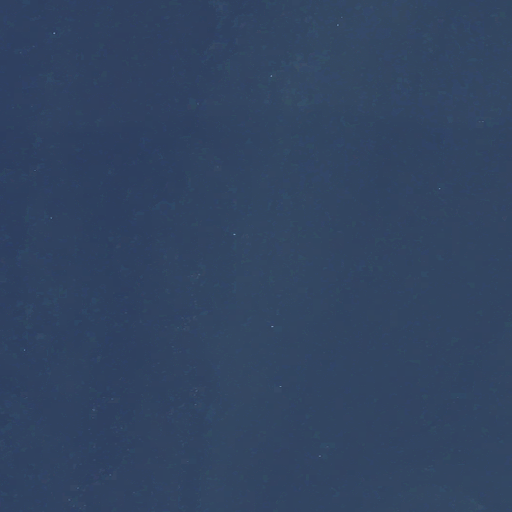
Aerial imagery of bar in Maine named Torrey Ledge containing only open water